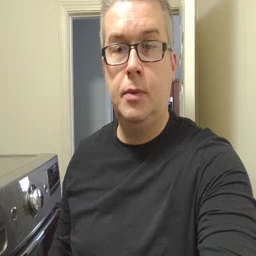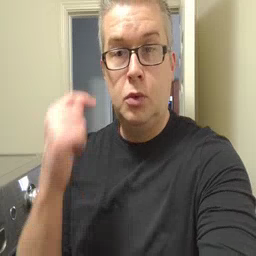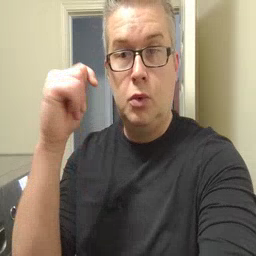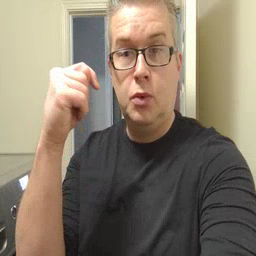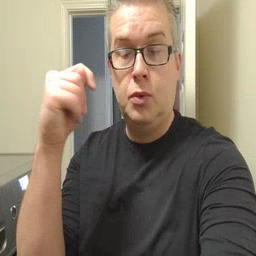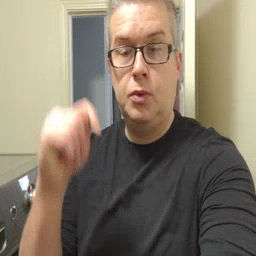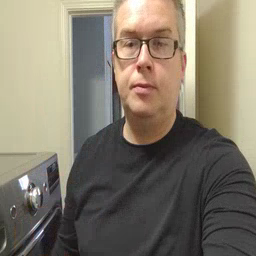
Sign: toy